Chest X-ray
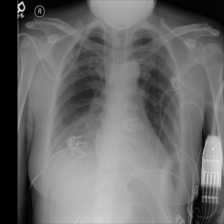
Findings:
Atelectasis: negative
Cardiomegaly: negative
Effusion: positive
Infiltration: negative
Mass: negative
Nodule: negative
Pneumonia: negative
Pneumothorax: negative
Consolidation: negative
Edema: negative
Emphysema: negative
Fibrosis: negative
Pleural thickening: negative
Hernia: negative